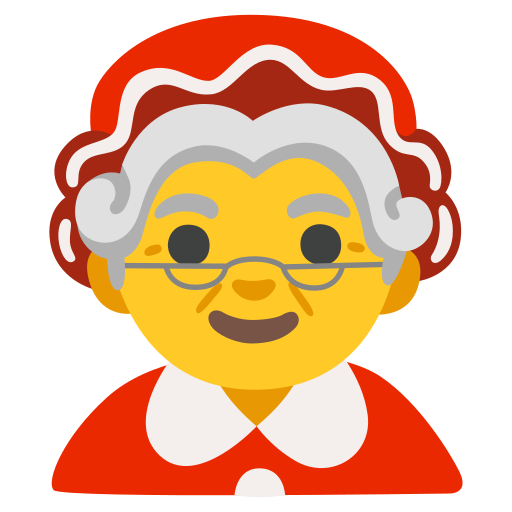
Emoji: 🤶